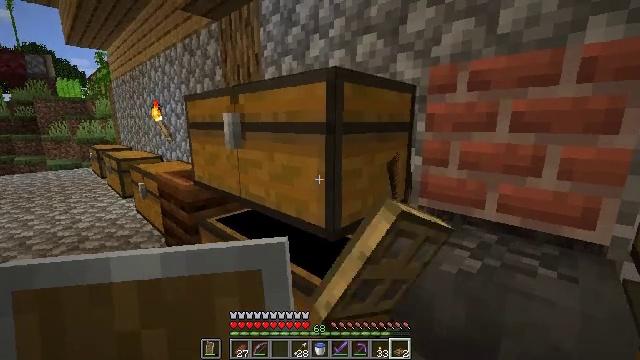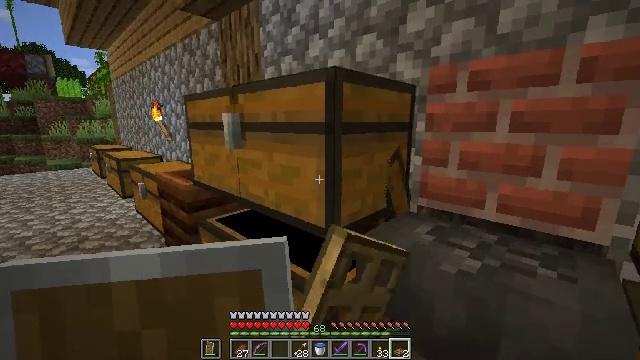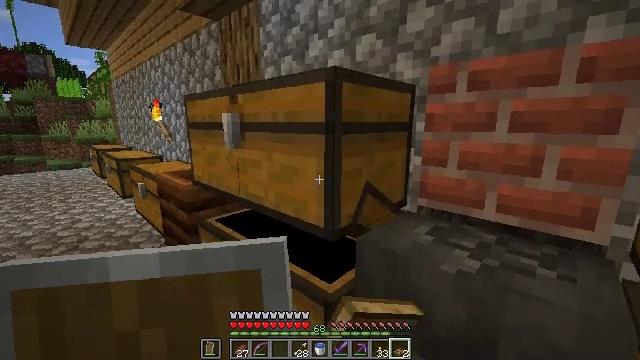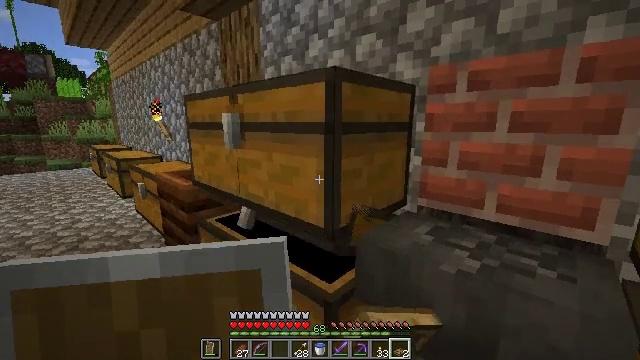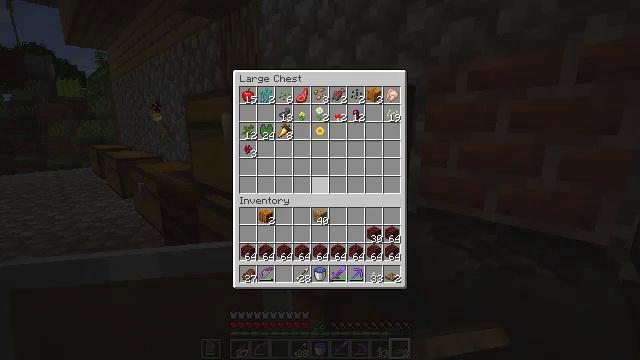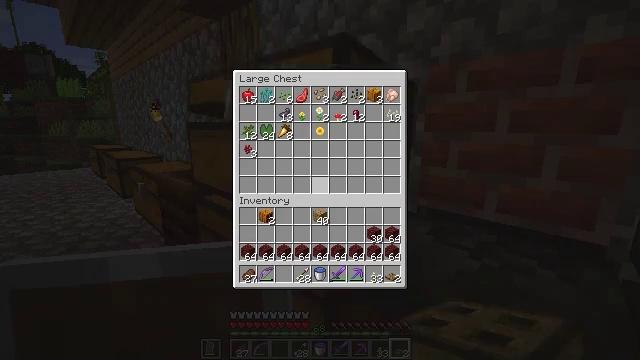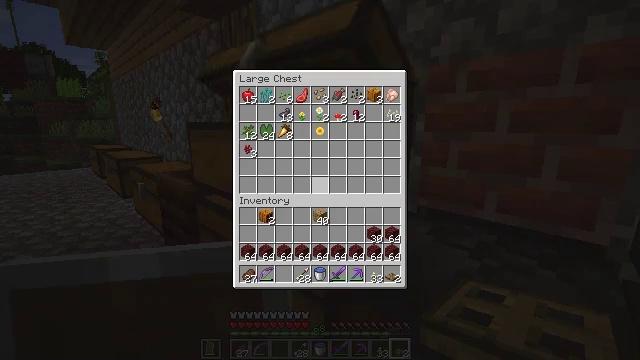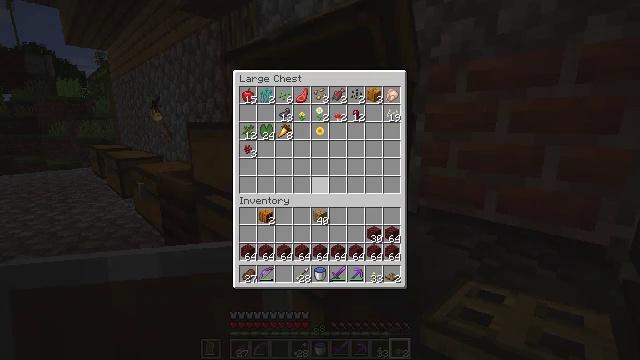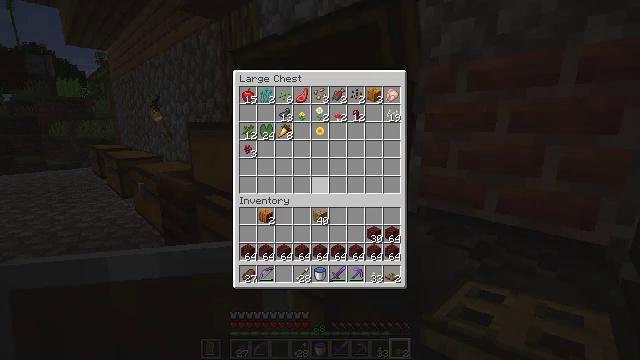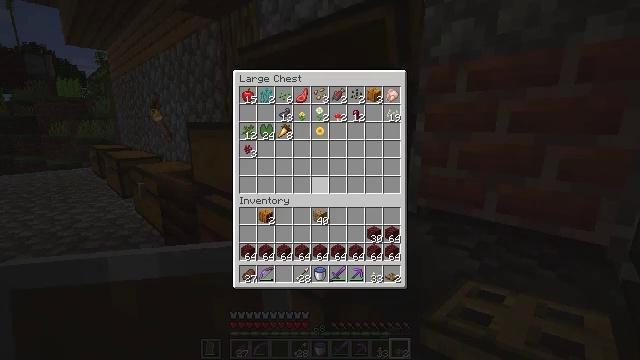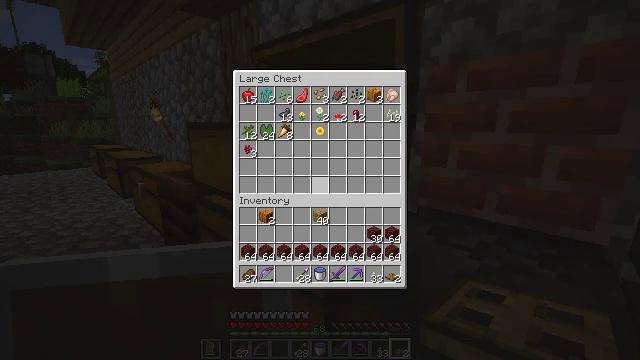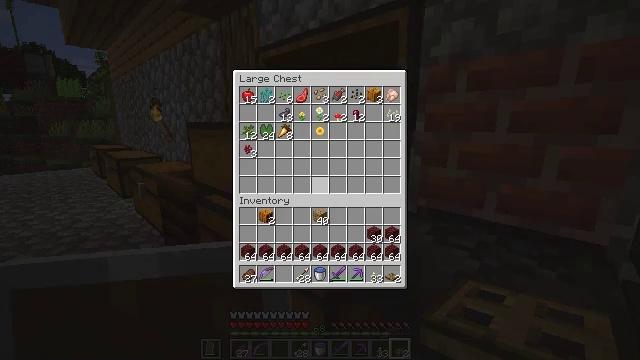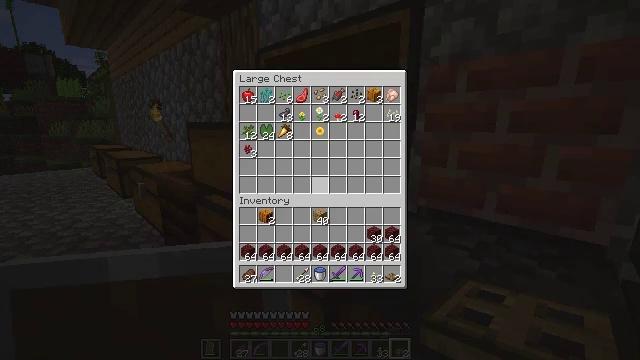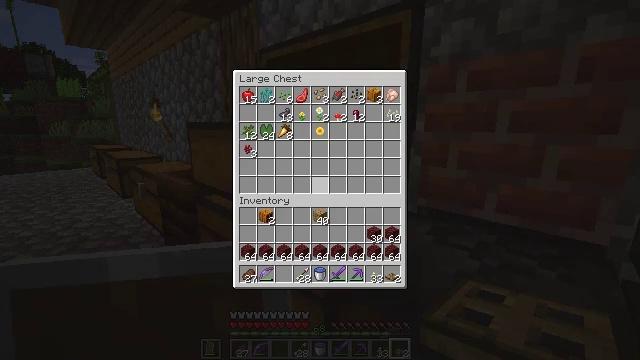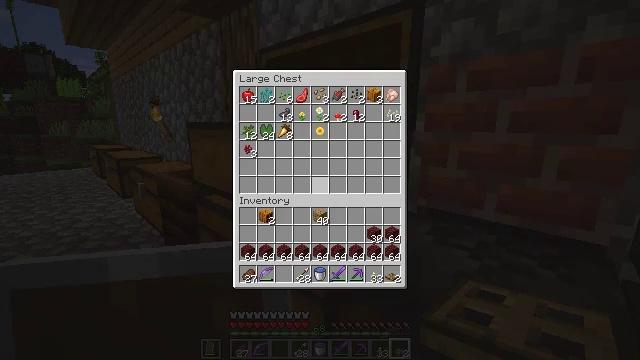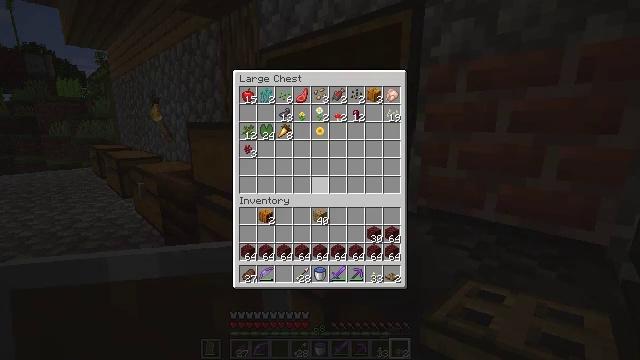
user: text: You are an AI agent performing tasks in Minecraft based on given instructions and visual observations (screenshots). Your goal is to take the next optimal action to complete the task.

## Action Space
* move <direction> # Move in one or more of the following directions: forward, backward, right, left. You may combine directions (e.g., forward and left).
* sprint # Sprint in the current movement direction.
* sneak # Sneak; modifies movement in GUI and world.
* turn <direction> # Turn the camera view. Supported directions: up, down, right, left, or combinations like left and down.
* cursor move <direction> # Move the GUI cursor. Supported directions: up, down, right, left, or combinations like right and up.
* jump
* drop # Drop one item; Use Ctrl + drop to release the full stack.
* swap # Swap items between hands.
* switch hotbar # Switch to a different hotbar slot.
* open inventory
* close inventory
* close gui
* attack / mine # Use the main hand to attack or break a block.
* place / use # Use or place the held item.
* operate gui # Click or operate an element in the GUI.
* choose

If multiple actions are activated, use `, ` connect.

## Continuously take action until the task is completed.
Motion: motion action
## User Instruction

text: Kill the cow.
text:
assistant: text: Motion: use / place
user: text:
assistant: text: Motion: no_op
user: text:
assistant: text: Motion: no_op
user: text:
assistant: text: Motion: no_op
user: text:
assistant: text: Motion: no_op
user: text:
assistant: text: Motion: no_op
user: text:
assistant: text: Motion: no_op
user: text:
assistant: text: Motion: no_op
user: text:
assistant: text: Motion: no_op
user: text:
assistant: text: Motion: no_op
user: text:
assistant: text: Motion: no_op
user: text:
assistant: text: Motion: no_op
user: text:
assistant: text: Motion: no_op
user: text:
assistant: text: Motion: no_op
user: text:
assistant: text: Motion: no_op
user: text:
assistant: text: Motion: no_op
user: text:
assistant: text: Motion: no_op
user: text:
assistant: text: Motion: no_op
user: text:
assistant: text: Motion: no_op
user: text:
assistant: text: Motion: no_op
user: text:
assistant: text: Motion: no_op
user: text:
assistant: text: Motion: no_op
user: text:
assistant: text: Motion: no_op
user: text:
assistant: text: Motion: no_op
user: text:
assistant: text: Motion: no_op
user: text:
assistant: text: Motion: no_op
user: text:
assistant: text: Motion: no_op
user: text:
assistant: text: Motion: no_op
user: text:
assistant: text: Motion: no_op
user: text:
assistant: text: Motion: no_op